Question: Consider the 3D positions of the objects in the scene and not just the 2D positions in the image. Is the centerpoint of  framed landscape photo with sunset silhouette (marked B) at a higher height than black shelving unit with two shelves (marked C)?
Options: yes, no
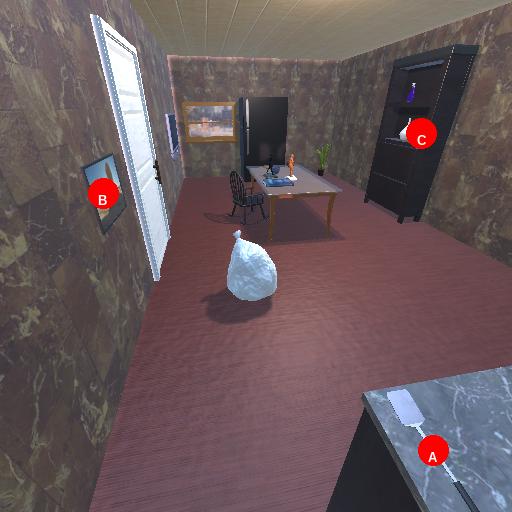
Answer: yes